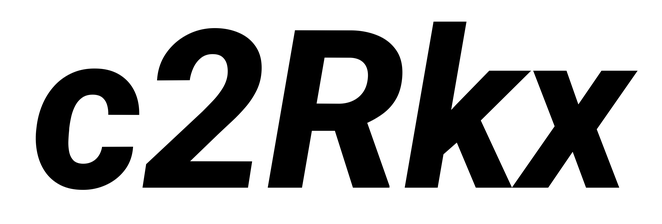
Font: Roboto-Italic_ExtraBold_Italic